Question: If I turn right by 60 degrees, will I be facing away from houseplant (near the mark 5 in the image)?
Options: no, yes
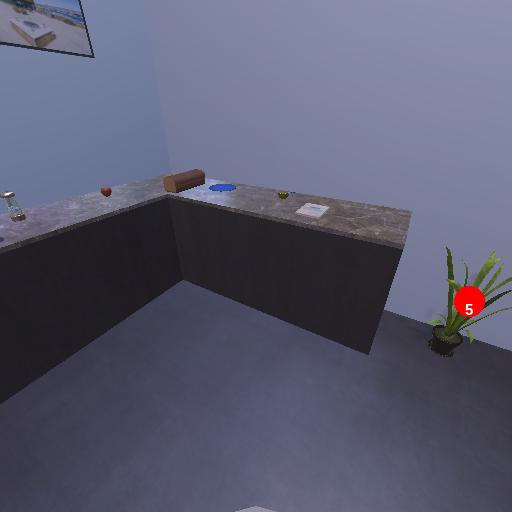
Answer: no